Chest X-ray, AP view. Patient: 21 years old, sex F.
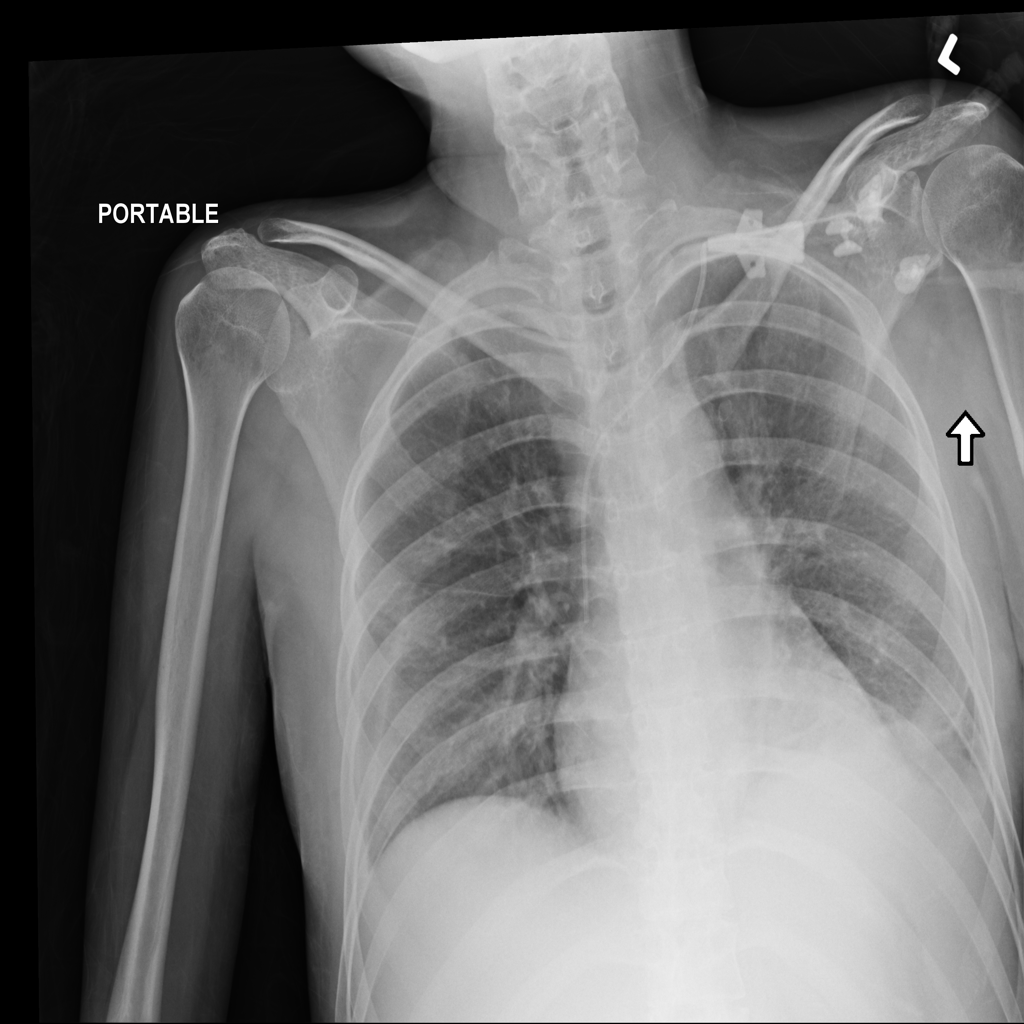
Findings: Effusion